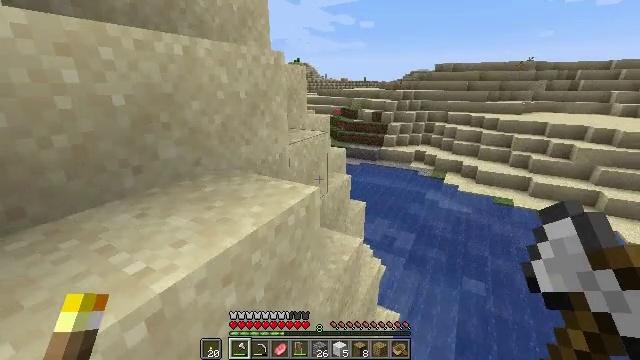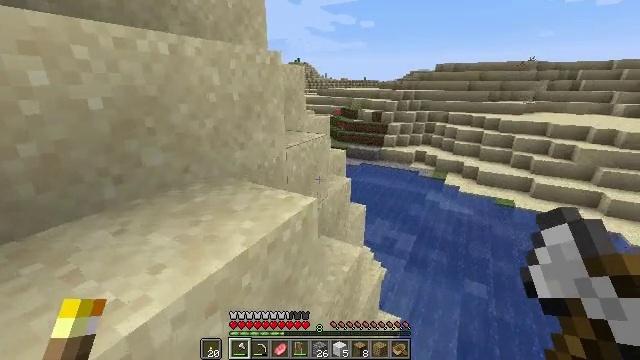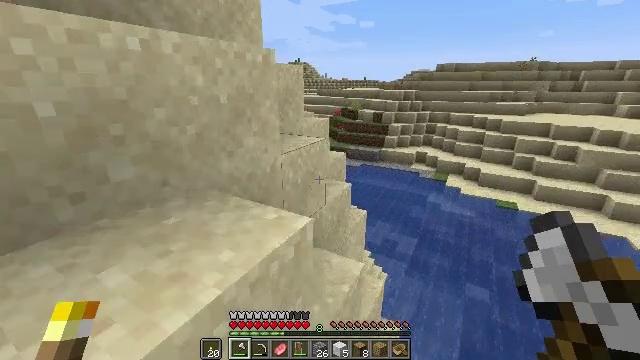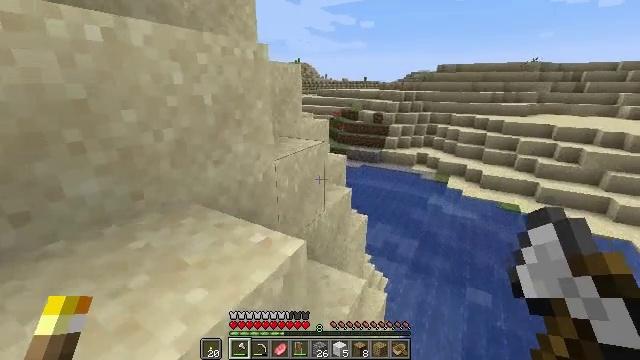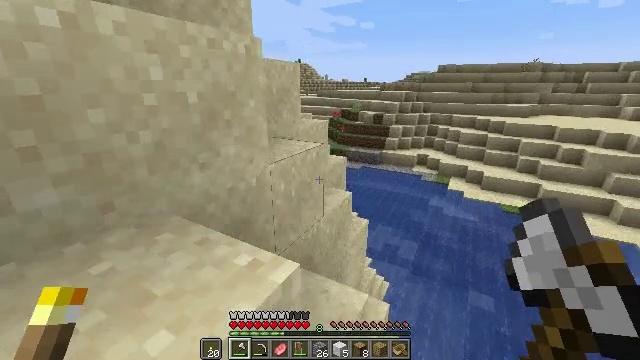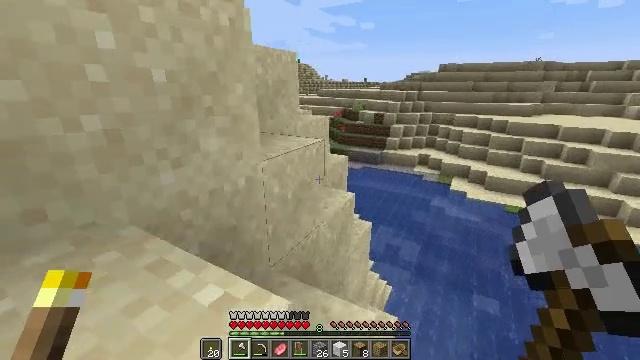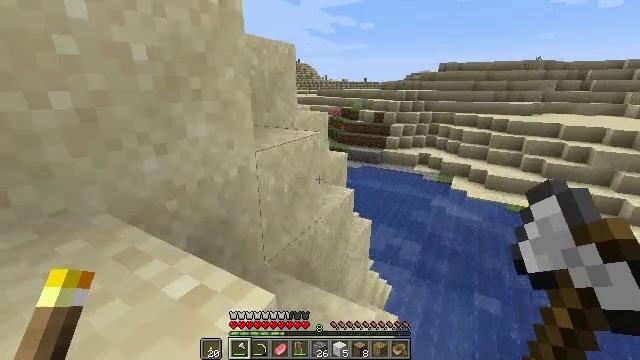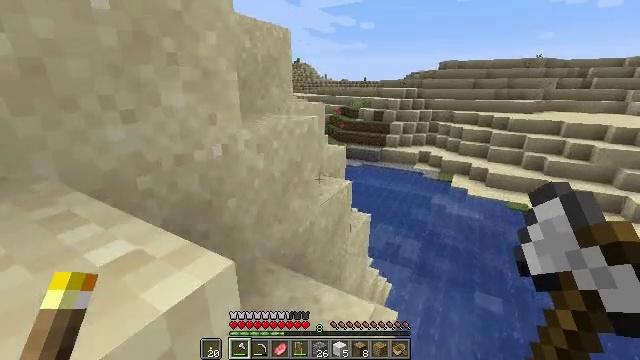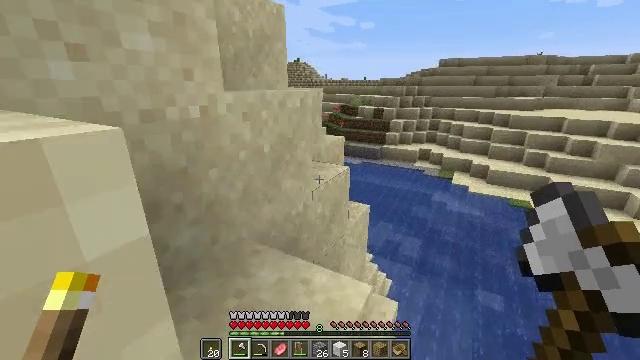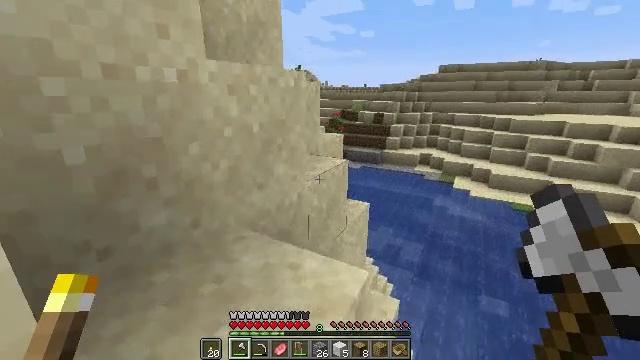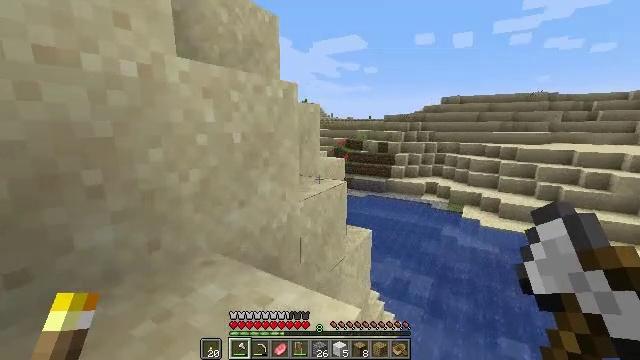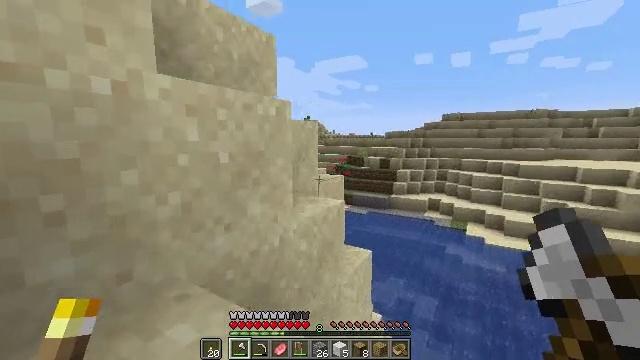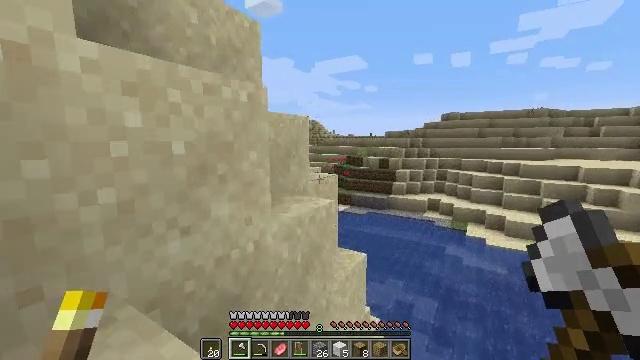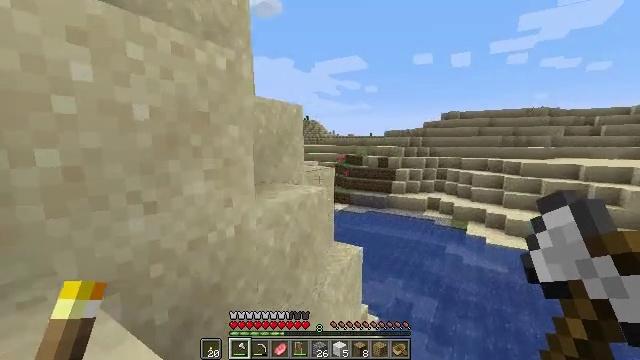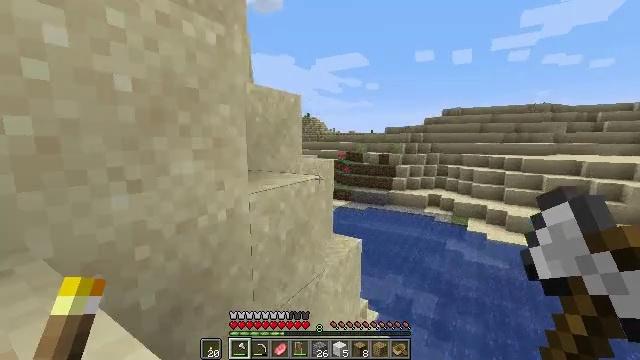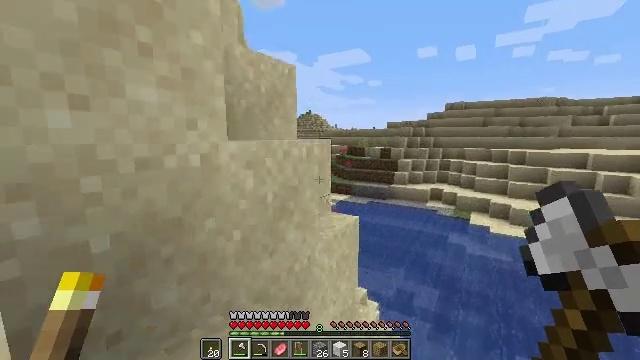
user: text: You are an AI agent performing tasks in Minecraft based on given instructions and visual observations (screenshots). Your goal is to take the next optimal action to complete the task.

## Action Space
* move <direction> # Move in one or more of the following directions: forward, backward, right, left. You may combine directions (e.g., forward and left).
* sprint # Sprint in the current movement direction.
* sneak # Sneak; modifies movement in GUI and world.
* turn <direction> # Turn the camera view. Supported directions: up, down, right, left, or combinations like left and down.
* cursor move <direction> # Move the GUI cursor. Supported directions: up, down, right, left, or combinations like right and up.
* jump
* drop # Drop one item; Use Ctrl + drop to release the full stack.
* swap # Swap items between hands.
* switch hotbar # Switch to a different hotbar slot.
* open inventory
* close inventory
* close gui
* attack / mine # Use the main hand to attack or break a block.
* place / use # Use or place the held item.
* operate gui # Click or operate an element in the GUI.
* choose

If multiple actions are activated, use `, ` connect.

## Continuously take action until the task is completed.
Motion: motion action
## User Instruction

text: Left click to mine the dead bush.
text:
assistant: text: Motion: move forward
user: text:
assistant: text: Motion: move forward
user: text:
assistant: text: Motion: move forward
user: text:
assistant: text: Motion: move forward
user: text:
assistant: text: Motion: move forward
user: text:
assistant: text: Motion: move forward
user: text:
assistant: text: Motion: move forward
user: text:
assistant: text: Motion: move forward
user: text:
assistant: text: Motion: move forward, turn up
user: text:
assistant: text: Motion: move forward, turn left and up
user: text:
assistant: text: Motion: move forward, turn up
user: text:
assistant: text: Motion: move forward
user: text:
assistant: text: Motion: move forward
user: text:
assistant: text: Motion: move forward
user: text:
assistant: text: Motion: move forward
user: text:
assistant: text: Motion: move forward
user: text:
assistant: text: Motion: move forward
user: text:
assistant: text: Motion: move forward
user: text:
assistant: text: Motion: move forward
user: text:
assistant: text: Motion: move forward
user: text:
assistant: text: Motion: move forward
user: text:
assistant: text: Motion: move forward
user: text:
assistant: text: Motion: move forward
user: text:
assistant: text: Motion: move forward
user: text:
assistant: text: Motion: move forward
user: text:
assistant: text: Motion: move forward
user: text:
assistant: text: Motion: move forward
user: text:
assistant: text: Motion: move forward
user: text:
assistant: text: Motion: move forward
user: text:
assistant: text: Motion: move forward